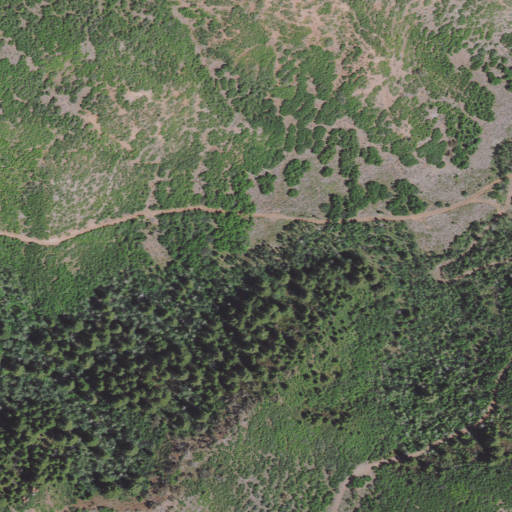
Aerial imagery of valley in Utah named Bishops Canyon containing deciduous forest, shrub, and evergreen forest